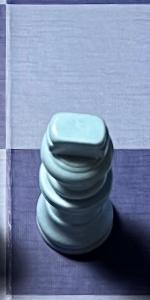
Label: King_White